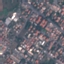
Label: Residential